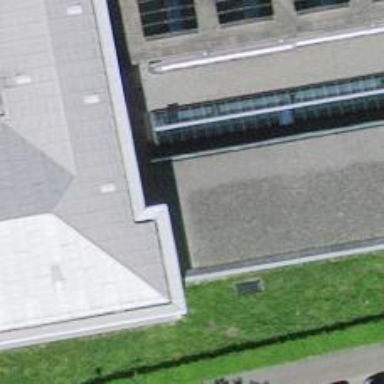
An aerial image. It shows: Archive facility.